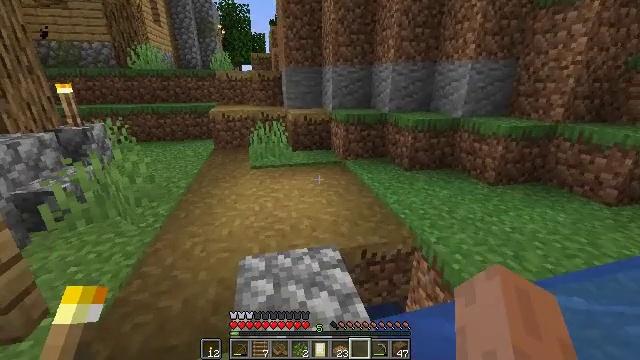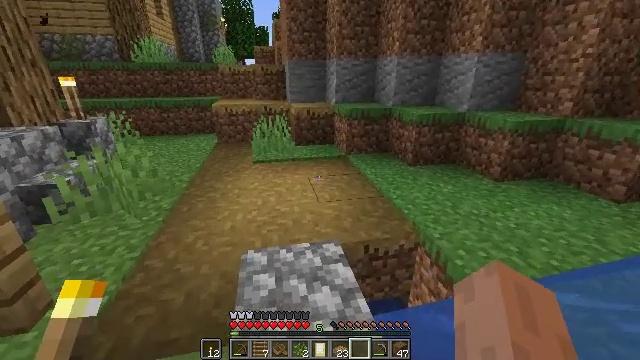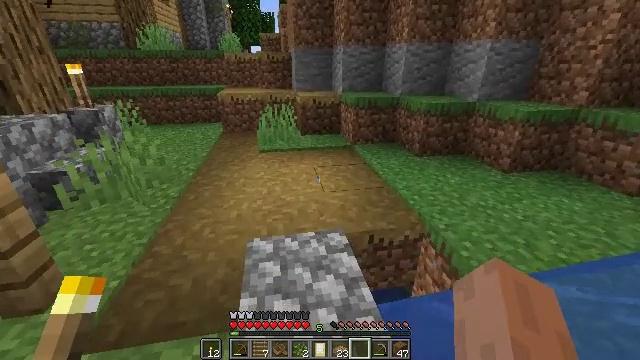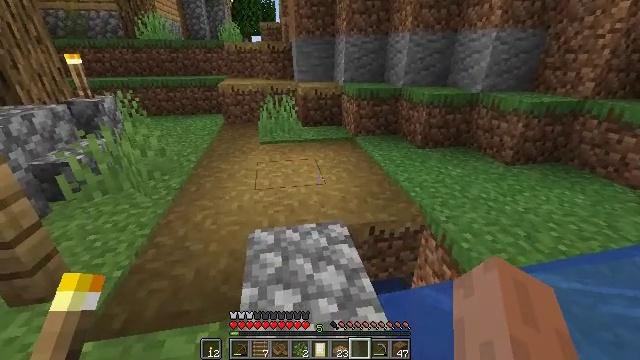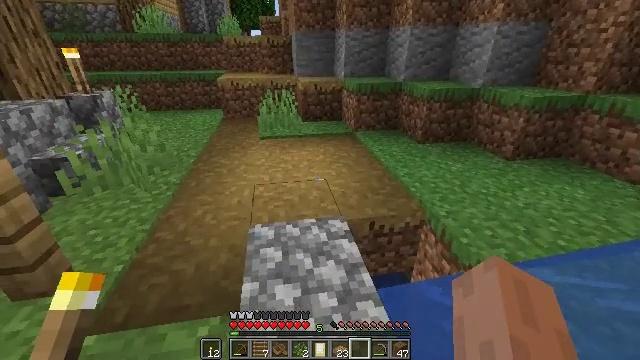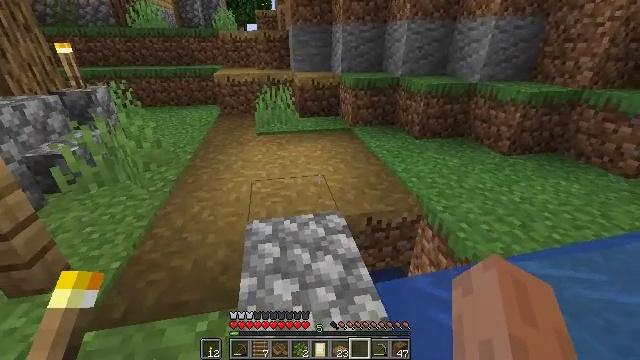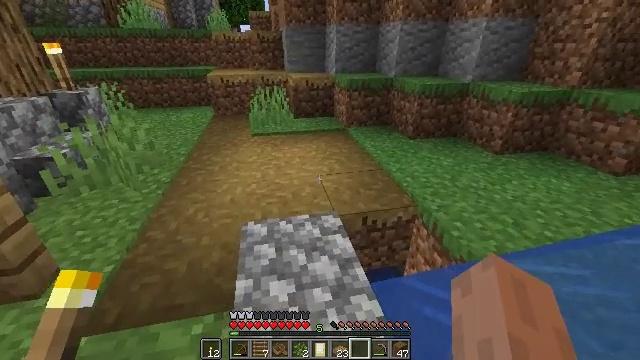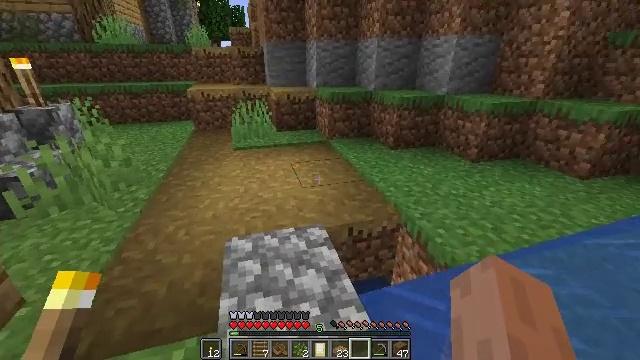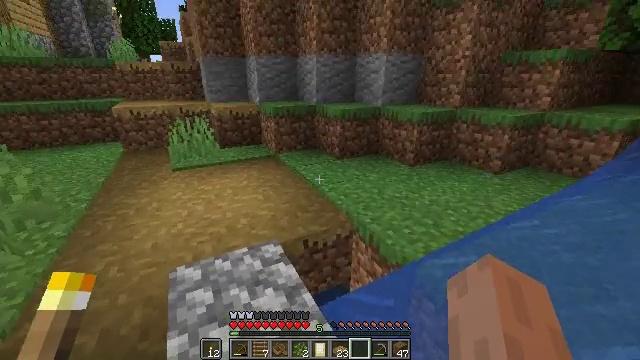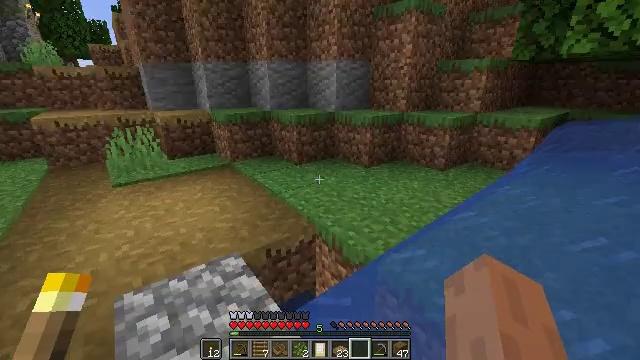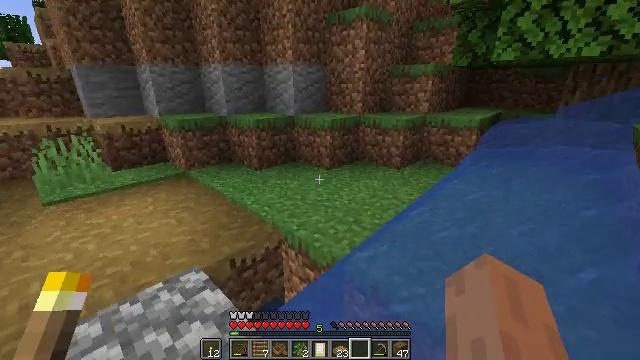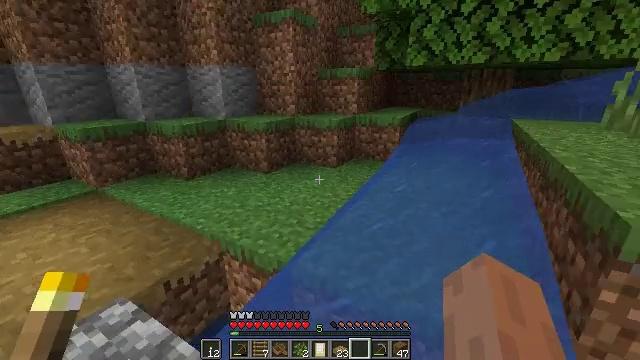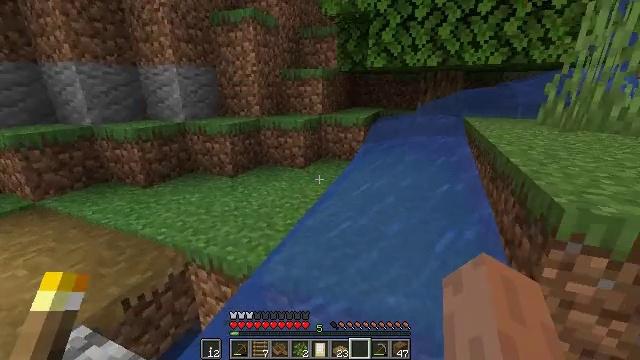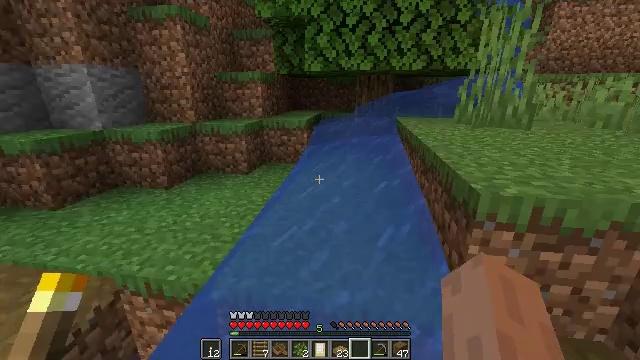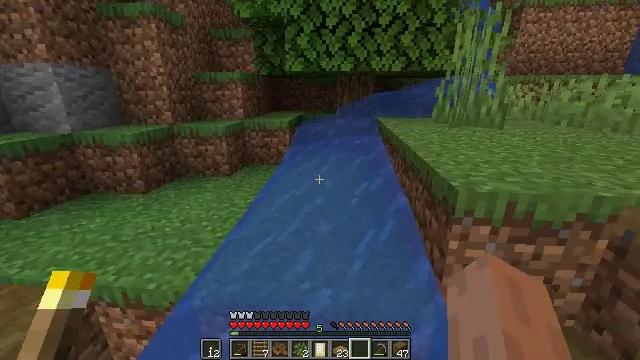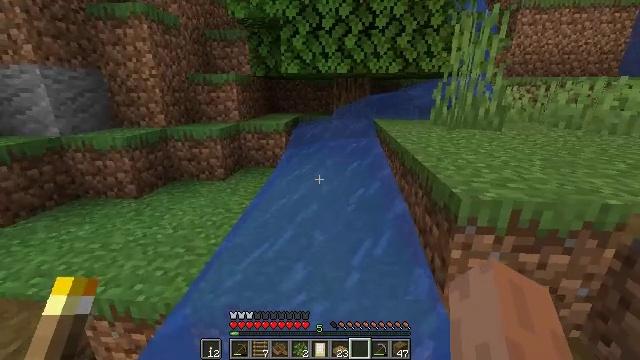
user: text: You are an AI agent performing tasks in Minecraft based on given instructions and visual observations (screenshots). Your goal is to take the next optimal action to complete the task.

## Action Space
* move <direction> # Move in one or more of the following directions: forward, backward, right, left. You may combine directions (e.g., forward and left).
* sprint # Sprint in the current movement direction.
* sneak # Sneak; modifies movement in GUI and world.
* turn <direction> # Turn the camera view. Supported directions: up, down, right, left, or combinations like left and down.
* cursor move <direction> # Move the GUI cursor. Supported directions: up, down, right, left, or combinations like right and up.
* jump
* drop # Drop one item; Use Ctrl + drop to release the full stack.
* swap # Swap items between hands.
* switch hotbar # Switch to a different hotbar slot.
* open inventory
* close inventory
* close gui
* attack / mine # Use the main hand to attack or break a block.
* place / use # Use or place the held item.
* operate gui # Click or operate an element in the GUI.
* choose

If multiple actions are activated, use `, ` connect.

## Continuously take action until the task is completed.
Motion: motion action
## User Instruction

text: Attack the cauldron to retrieve it.
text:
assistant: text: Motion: turn down
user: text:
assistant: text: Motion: turn left and down
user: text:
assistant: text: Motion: turn down
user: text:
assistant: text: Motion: turn down
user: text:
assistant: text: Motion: no_op
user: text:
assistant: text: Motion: turn right
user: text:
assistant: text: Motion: turn right and up
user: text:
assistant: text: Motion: turn right and up
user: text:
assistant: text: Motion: turn right and up
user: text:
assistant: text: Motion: turn right
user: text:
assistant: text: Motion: turn right
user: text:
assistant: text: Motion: turn right
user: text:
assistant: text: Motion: turn right
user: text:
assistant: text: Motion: turn right
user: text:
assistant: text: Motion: move forward
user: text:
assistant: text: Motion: move forward, turn right
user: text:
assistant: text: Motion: move forward, turn right
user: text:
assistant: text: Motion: move forward
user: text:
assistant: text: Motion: no_op
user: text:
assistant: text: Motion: no_op
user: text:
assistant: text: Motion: no_op
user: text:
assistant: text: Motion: turn right
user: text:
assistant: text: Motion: no_op
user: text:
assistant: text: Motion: no_op
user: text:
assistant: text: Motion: turn right
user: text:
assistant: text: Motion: turn right
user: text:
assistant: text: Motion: turn right
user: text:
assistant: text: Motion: turn right
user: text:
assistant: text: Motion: turn right
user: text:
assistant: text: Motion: turn right